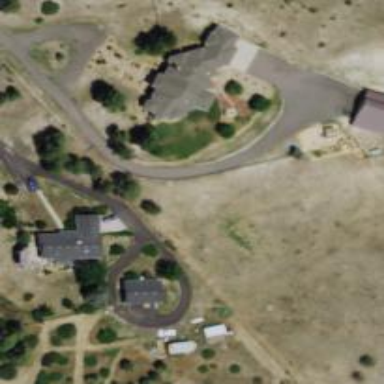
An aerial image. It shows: Driveway leading to service road.